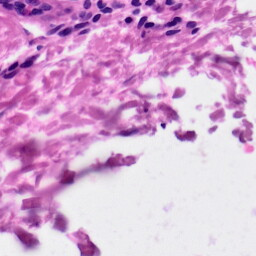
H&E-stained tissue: Skin